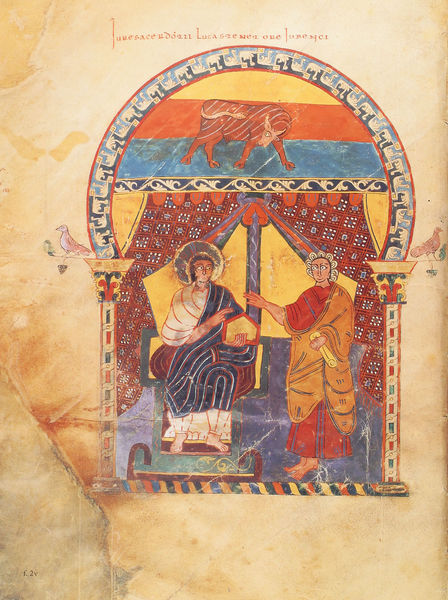
Titel: Beatus-Manuskript
Künstler: Magius
Institution: New York, Pierpont Morgan Library
Schlagwörter: blau, gelb, bunt, orange, rot, muster, ornament, vorhang, gold, blatt, schrift, bogen, farbe, kaiser, könig, thron, budda, seite, tron, rolle, heiligenschein, nimbus, baldachin, schriftrolle, löwe, heilige, bulle, stier, zelt, bund, roter, boge, buchmalerei, einbeinig, figurblau, bogenvorhang